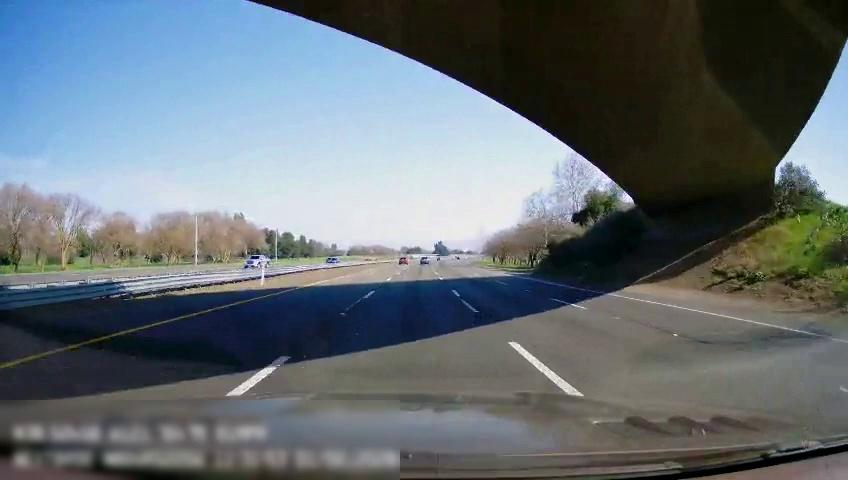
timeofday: Day
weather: Sunny
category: Drivable Space
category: Drivable Space
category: Vehicles | SUV
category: Vehicles | SUV
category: Vehicles | Truck
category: Lanes | Current Lane
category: Lanes | Current Lane
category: Lanes | Alternate Lane
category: Lanes | Alternate Lane
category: Lanes | Alternate Lane